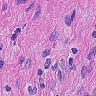
Metastatic tissue present: no